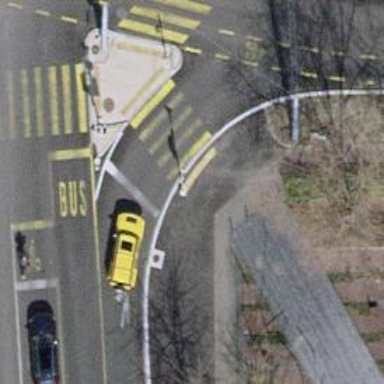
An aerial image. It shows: Road crossing with traffic signals.